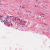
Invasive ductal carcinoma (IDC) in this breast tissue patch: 0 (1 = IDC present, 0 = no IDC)